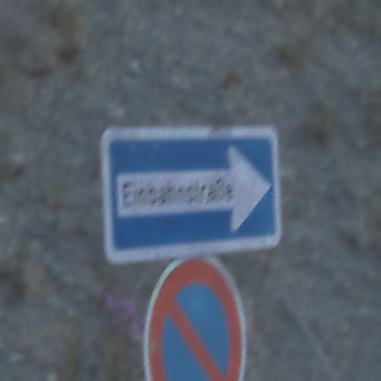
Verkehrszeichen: EinbahnstrasseRechtsweisend
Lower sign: EingeschraenktesHalteverbot
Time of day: SunriseSunset
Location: Outdoor (RoadRail)
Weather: Clear
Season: NotSpecified
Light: Natural